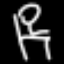
Label: chair